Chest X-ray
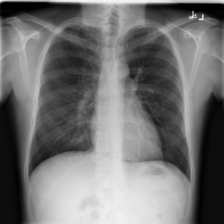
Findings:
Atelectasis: negative
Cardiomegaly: negative
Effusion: negative
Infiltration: negative
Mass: negative
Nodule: negative
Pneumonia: negative
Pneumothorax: negative
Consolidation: negative
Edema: negative
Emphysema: negative
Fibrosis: negative
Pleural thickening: negative
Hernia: negative